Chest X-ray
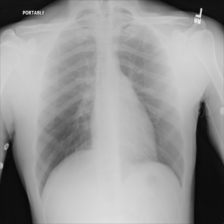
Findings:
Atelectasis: negative
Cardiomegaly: negative
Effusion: negative
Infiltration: negative
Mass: negative
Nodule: negative
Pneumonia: negative
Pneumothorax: negative
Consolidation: negative
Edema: negative
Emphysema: negative
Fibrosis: negative
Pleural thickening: negative
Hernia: negative